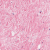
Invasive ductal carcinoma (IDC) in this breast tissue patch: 0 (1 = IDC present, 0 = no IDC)